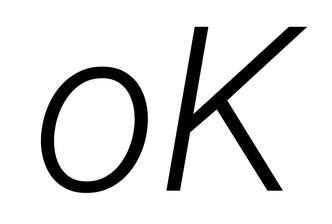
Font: Roboto-Italic_Light_Italic